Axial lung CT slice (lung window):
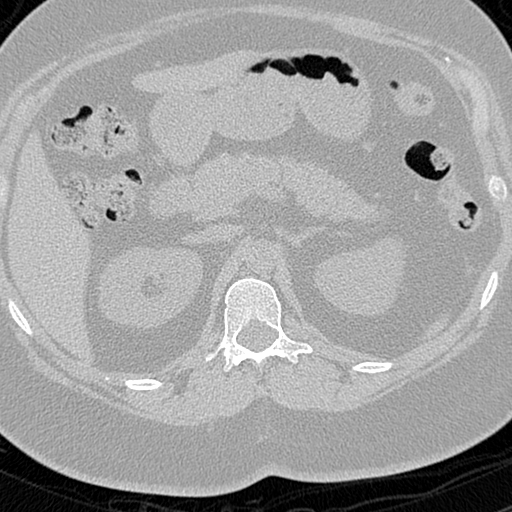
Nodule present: no